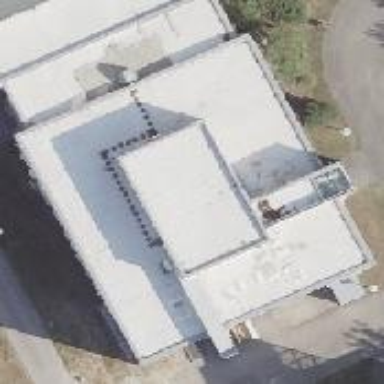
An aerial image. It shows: Part of building.